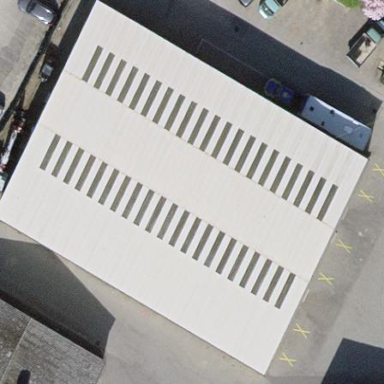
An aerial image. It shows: Warehouse.